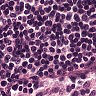
Metastatic tissue present: no